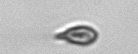
Label: Cryptophyta